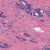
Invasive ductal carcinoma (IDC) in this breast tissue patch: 1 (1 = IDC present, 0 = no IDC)